Interaction volume radius: 5 \u00c5
Interaction volume height: 10 \u00c5
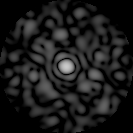
Disorder parameter: 0.8902